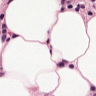
Metastatic tissue present: no